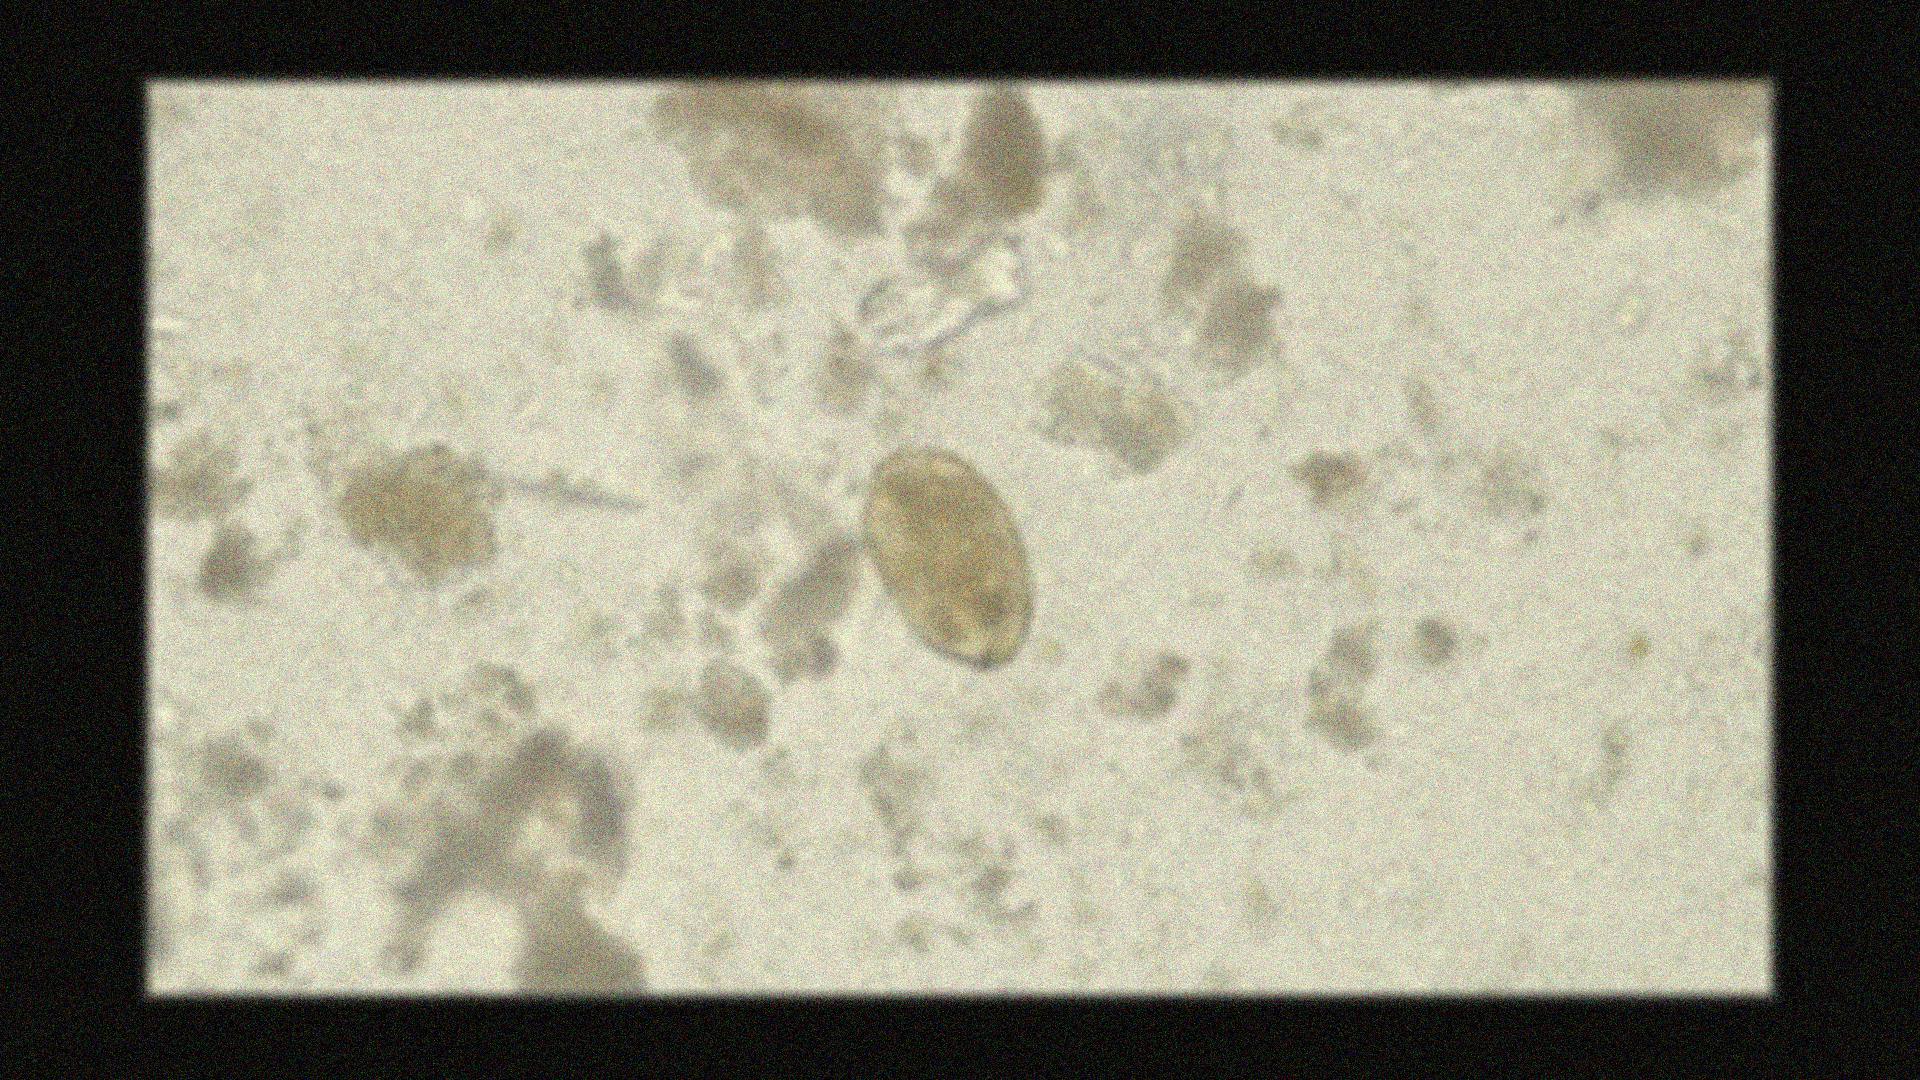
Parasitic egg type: Paragonimus spp